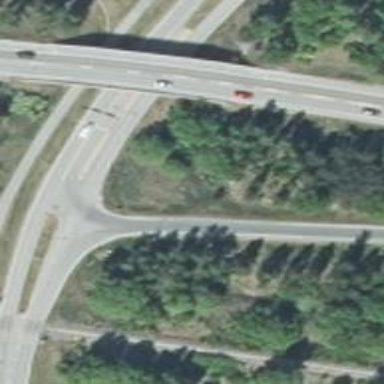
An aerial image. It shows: Asphalt road with primary link designation. It is classified as tertiary road.